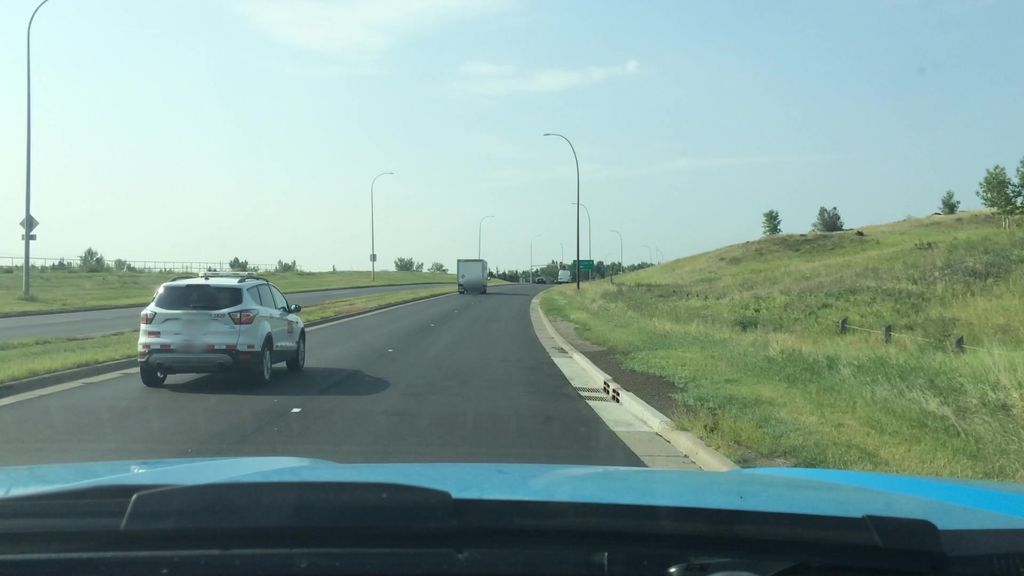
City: calgary